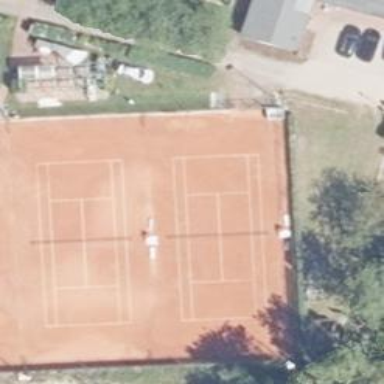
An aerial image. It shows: Sports centre featuring tennis facilities.